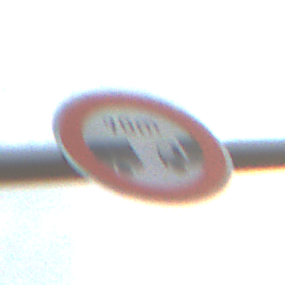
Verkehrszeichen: VerbotUnterschreitenMindestabstand
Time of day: SunriseSunset
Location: Outdoor (Nature)
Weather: PartlyCloudy
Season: NotSpecified
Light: Natural